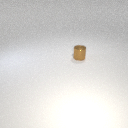
small brown metal cylinder